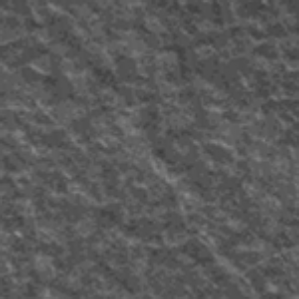
Label: frost